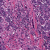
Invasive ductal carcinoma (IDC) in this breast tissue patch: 1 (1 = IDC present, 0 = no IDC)